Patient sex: F
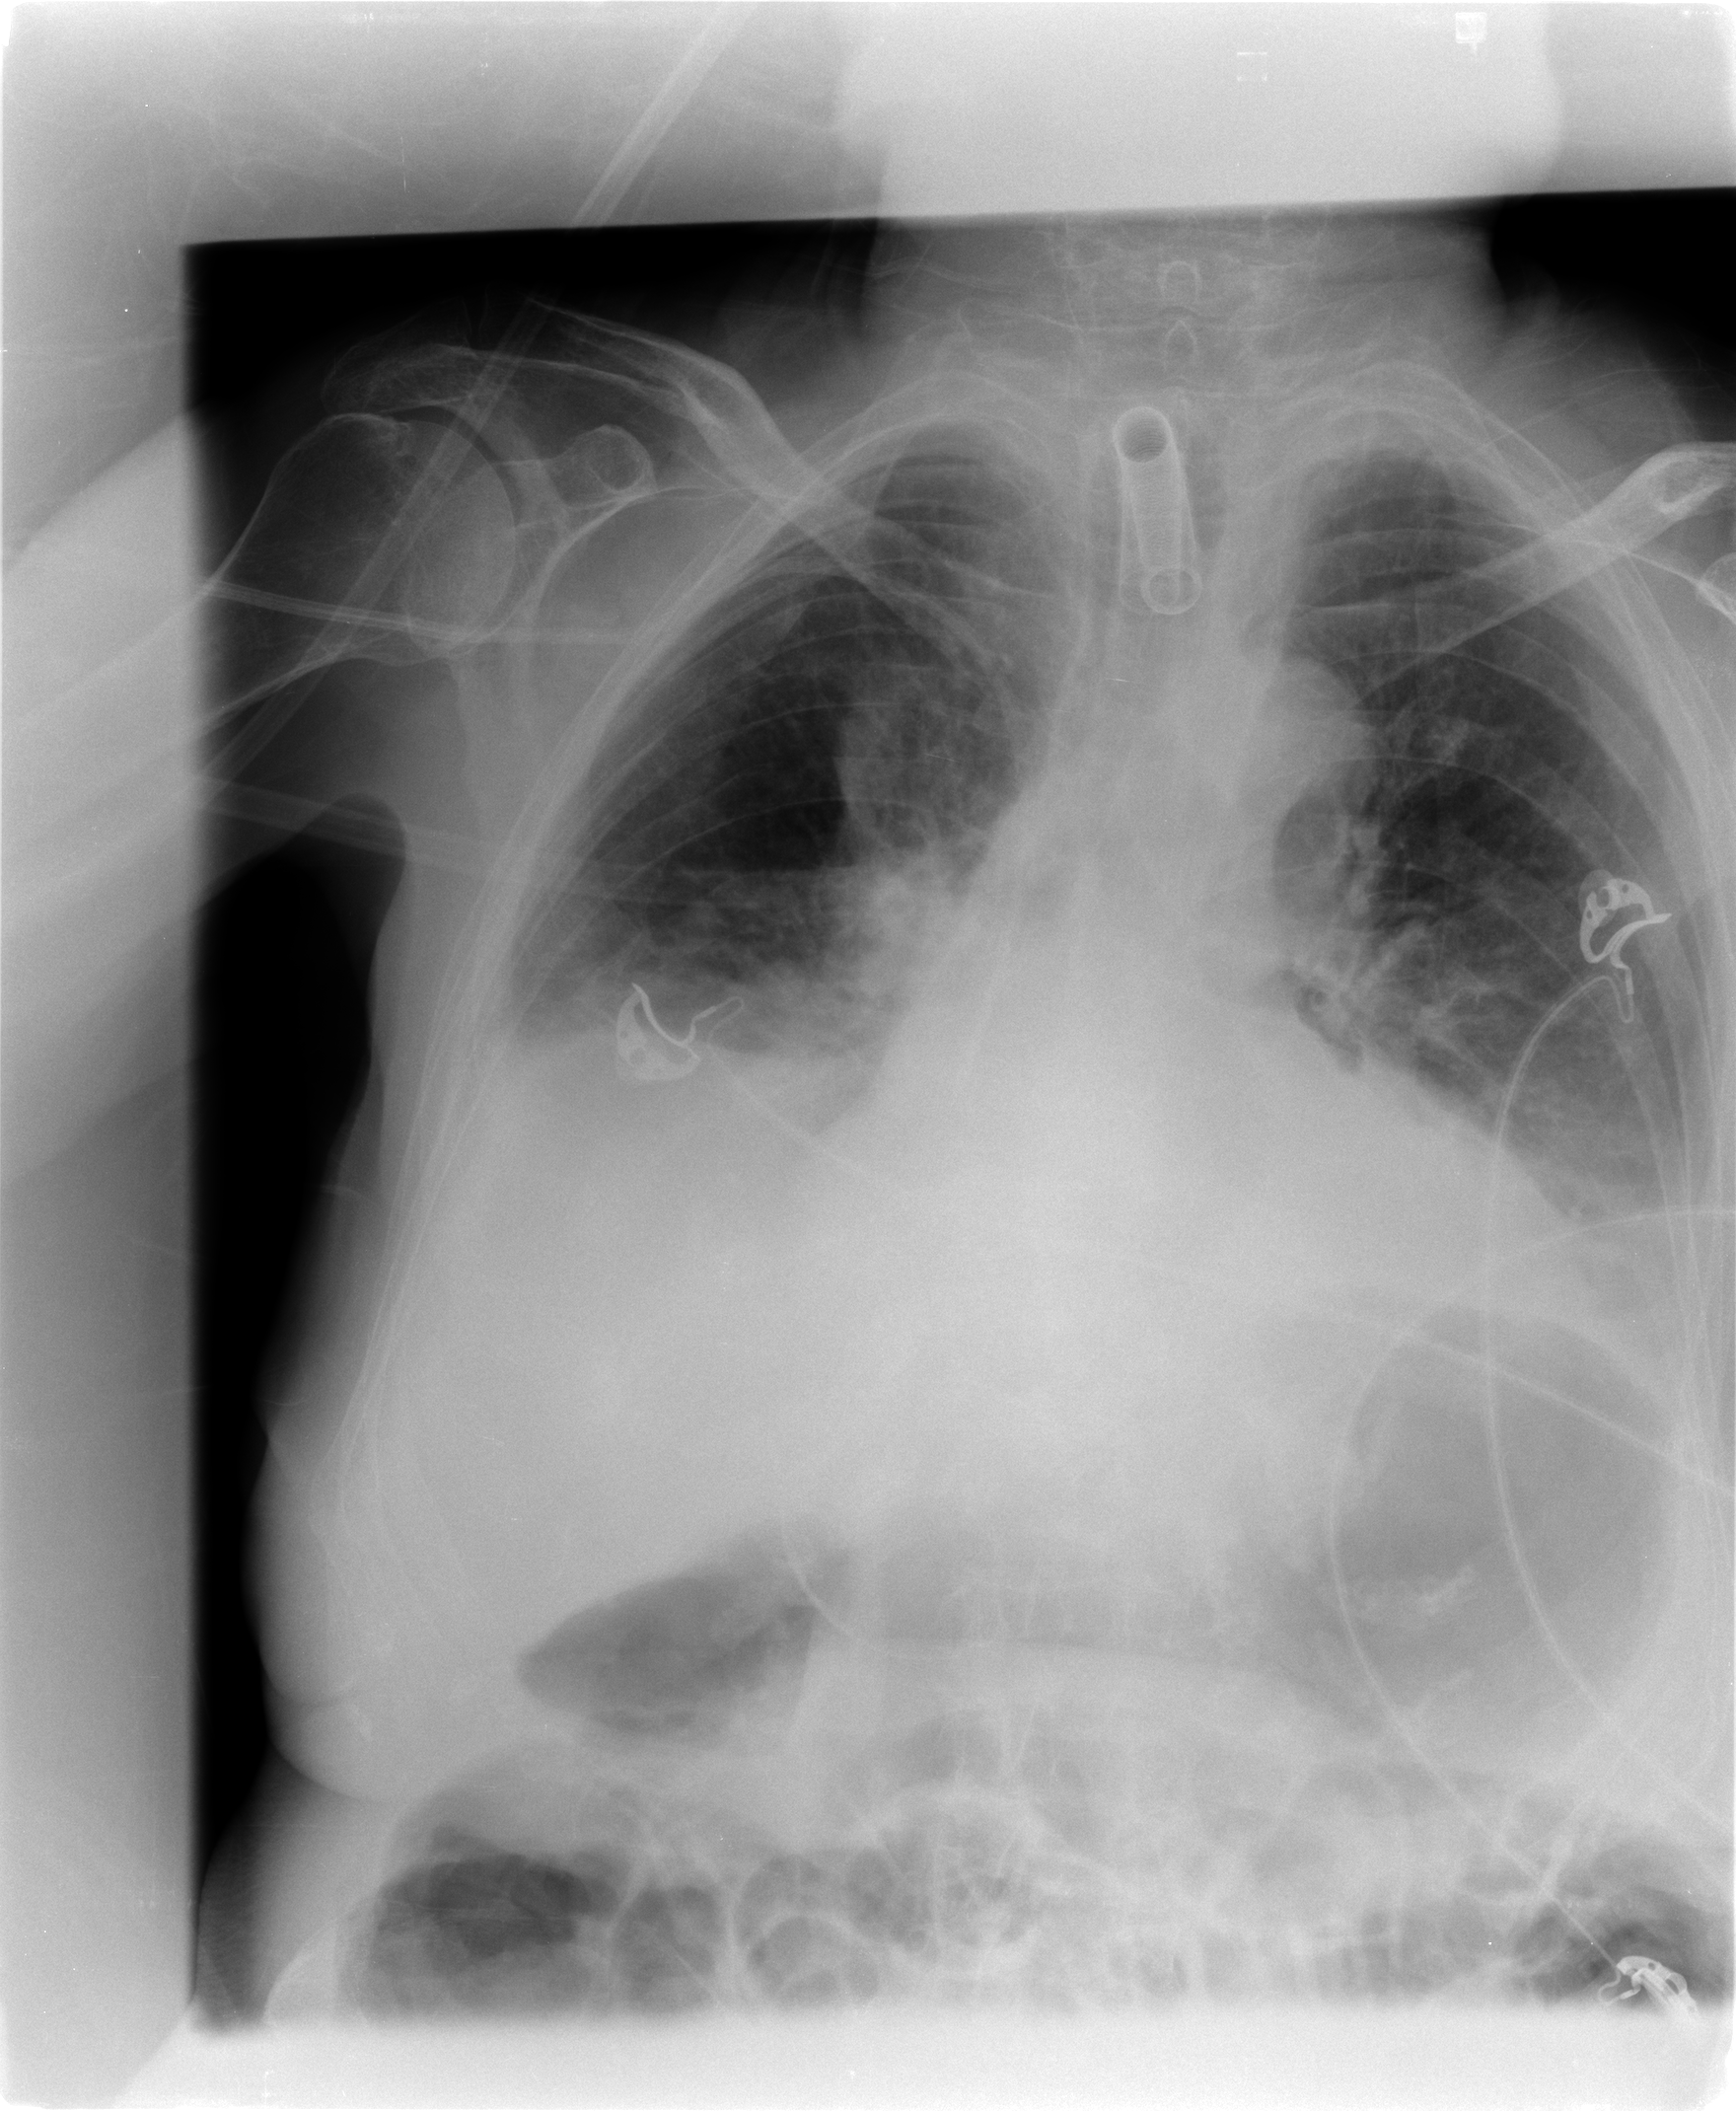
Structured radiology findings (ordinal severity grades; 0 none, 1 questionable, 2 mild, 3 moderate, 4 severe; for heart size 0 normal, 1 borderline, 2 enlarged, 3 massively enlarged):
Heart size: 2
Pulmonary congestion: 2
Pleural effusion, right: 2
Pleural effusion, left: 3
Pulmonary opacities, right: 0
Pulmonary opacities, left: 1
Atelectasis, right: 2
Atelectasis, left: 2